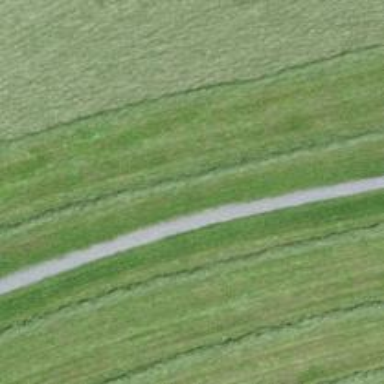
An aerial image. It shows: Pebblestone path.